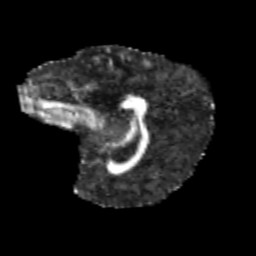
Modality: FA
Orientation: sagittal
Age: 11
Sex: female
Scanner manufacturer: siemens
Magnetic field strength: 3 T
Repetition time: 3.8 s
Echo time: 0.07 s